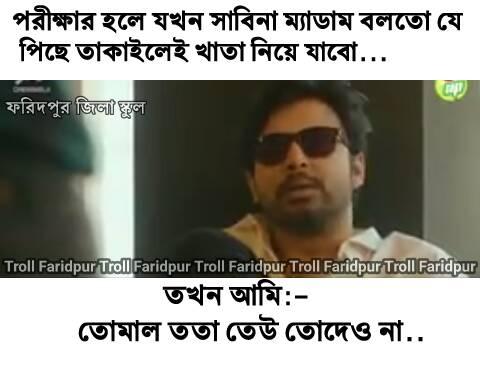
Text: পরীক্ষার হলে যখন সাবিনা ম্যাডাম বলতো যে পিছে তাকাইলেই খাতা নিয়ে যাবো...তখন আমি:-তোমাল ততা তেউ তোদেও না..
Label: Hate
Hate category: Personal Offence
Targeted group: Individual